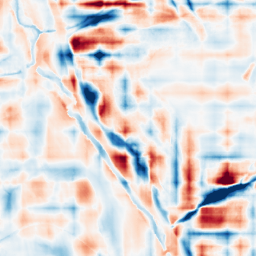
Category: wavelet
Decomposition family: wavelet_reverse_biorthogonal
Decomposition parameters: wavelet: rbio2.4
level: 5
Upsampling method: bilinear
Upsampling parameters: scale: 8
Upsampling scale: 8